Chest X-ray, AP view. Patient: 66 years old, sex M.
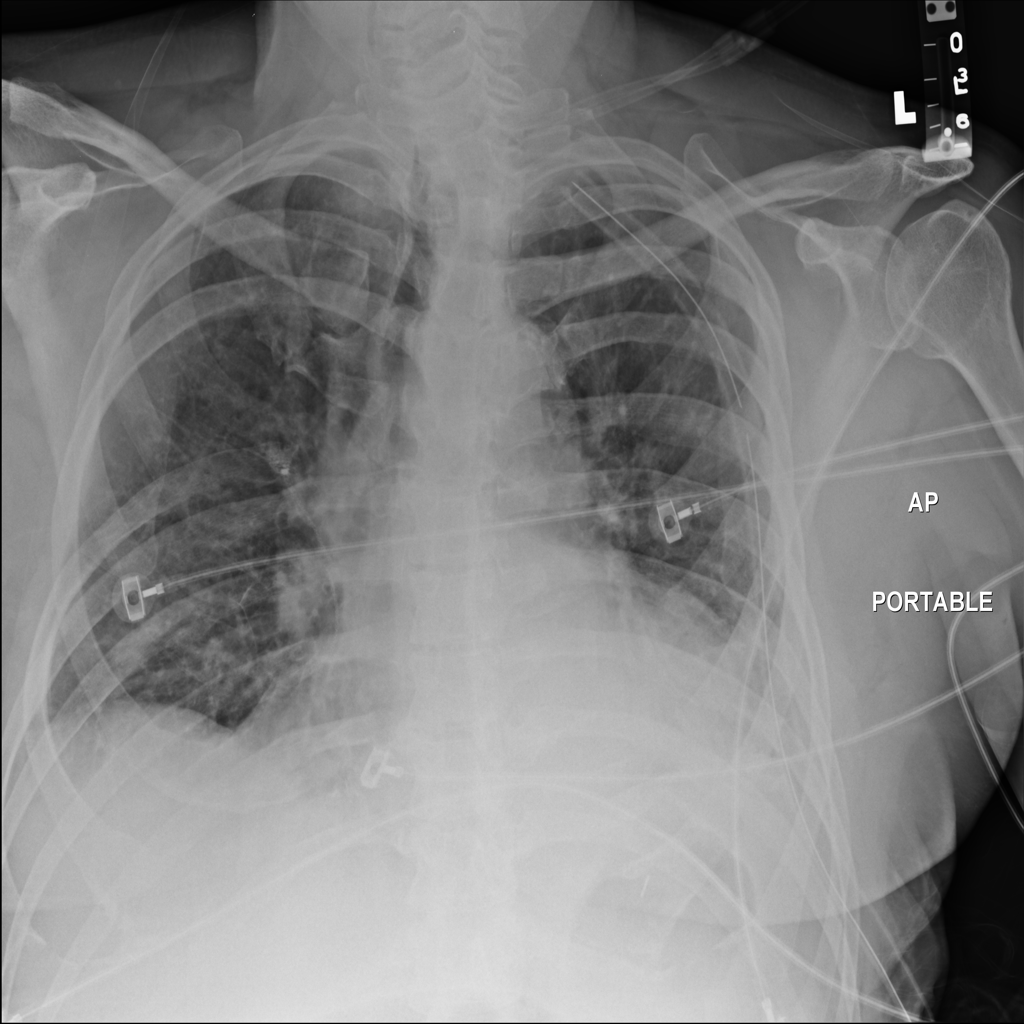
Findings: Atelectasis, Effusion